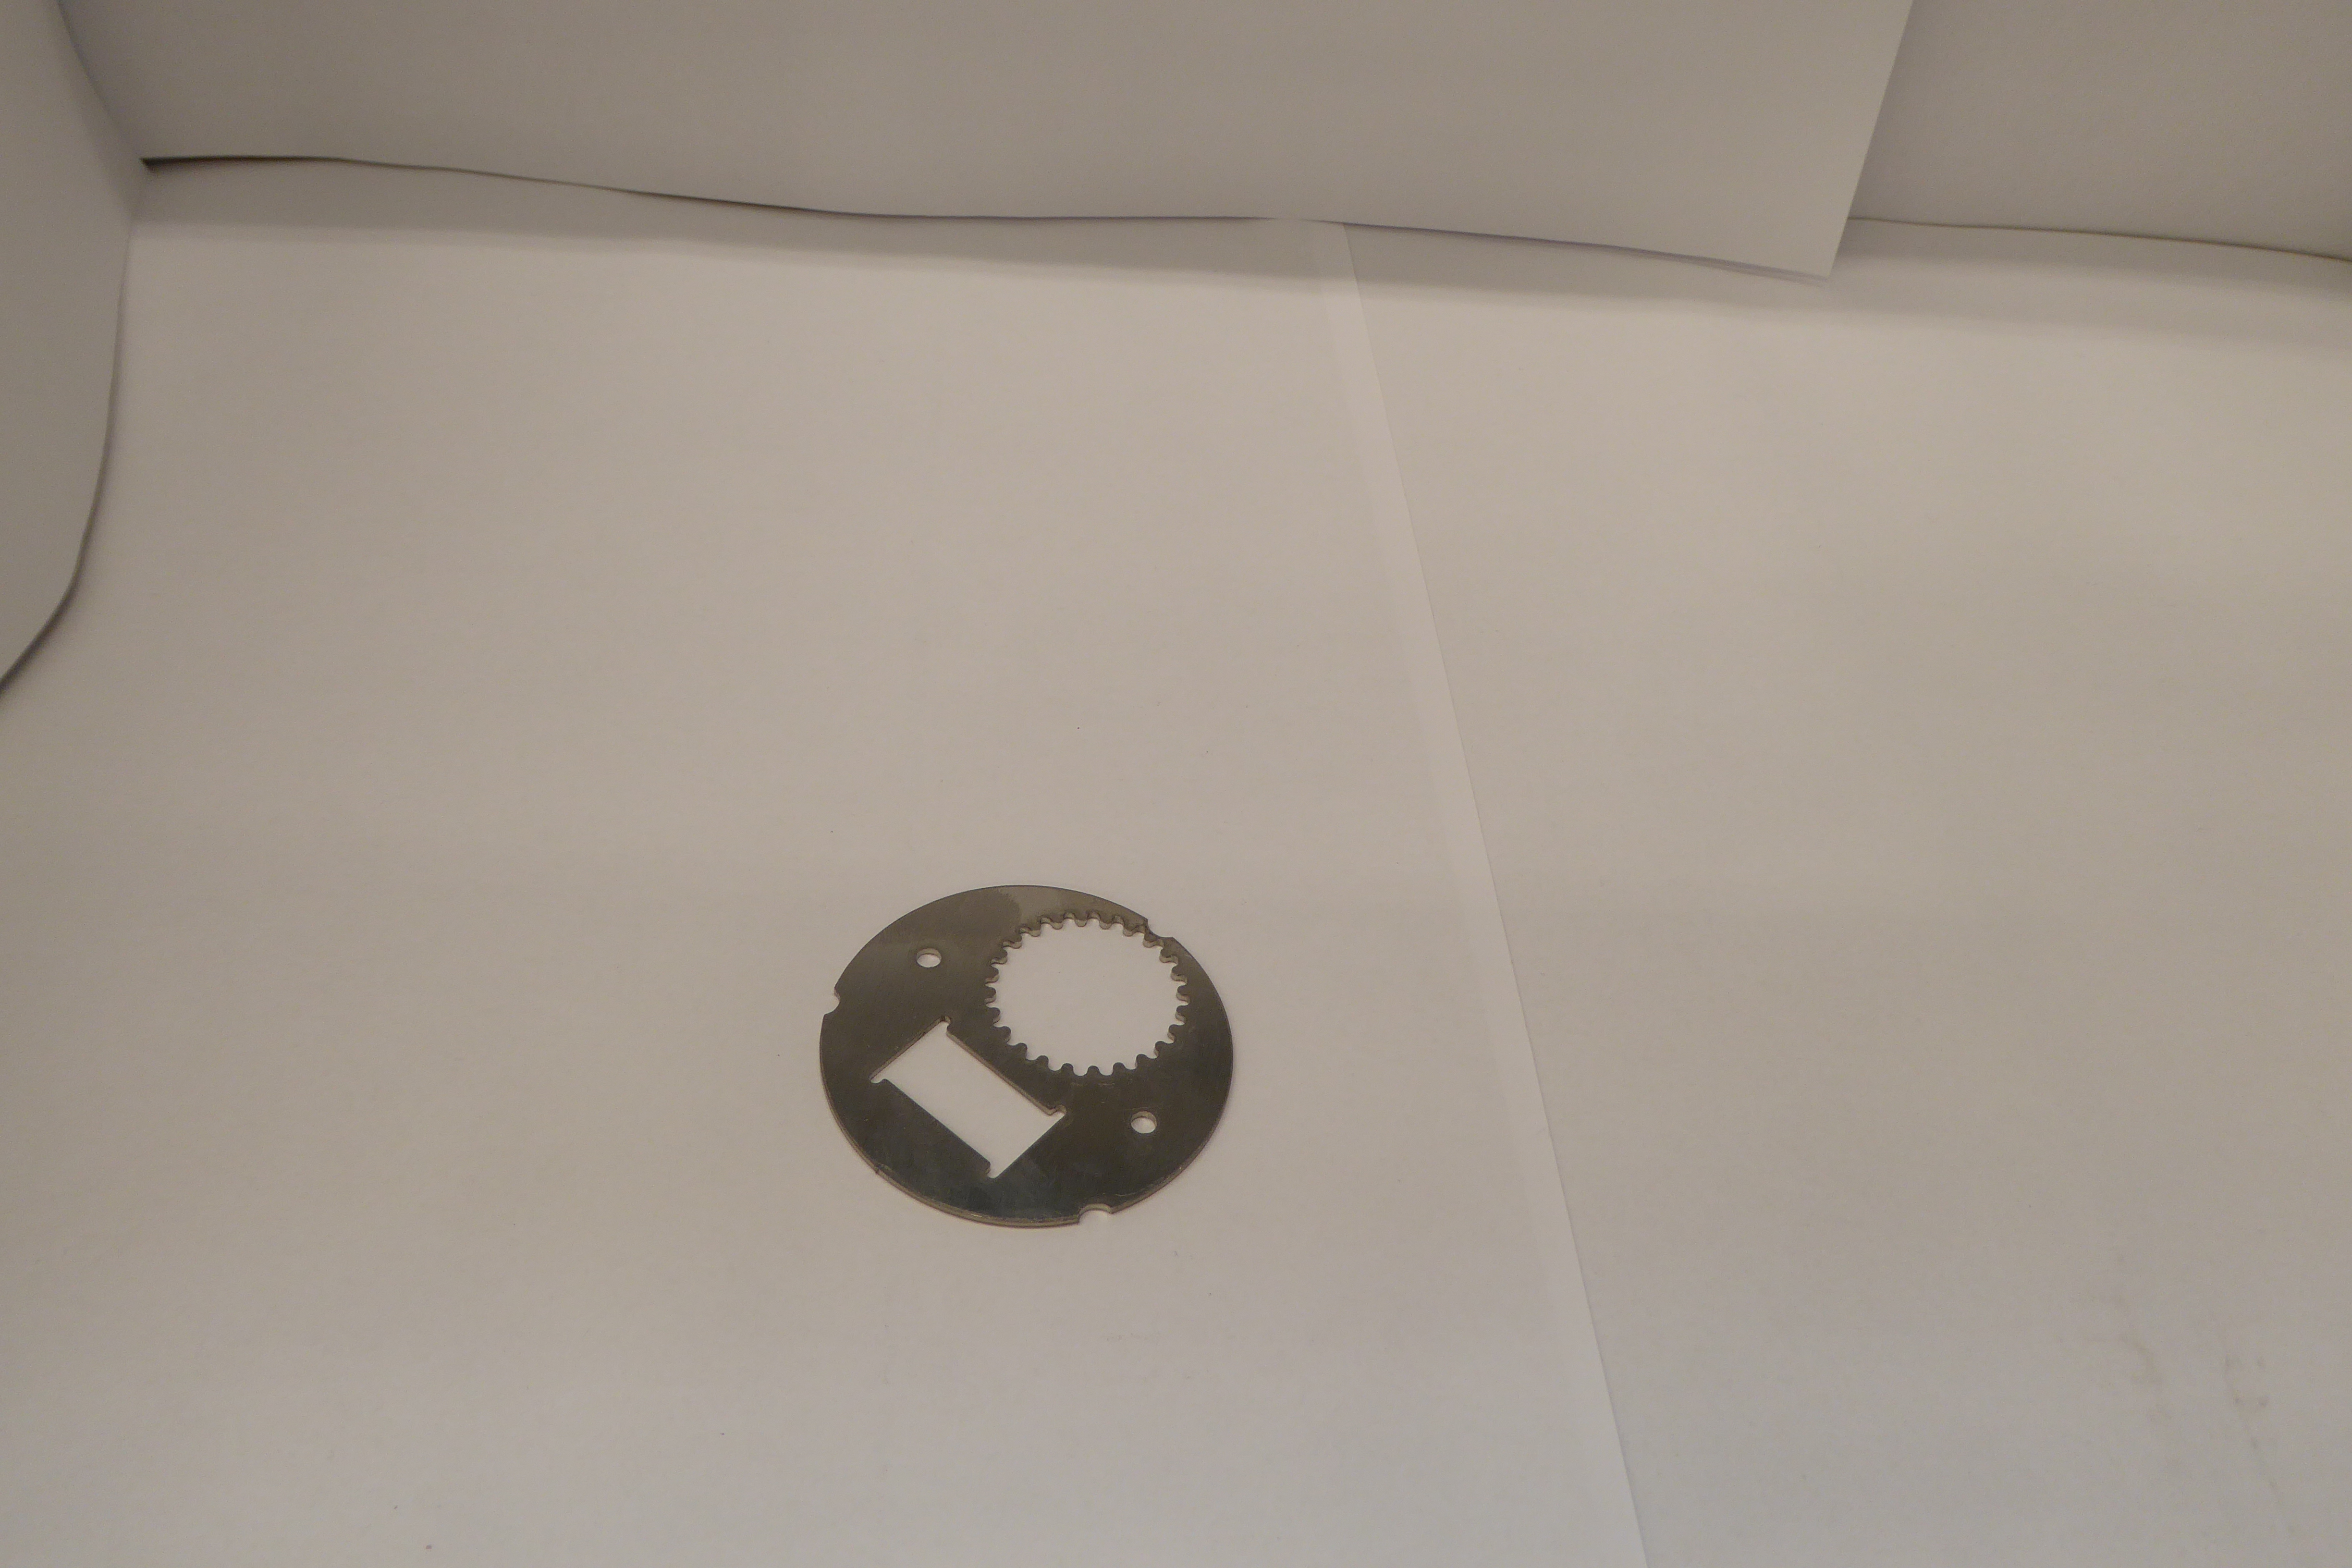
Label: Bottle Opener - Inlay